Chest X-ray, PA view. Patient: 48 years old, sex F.
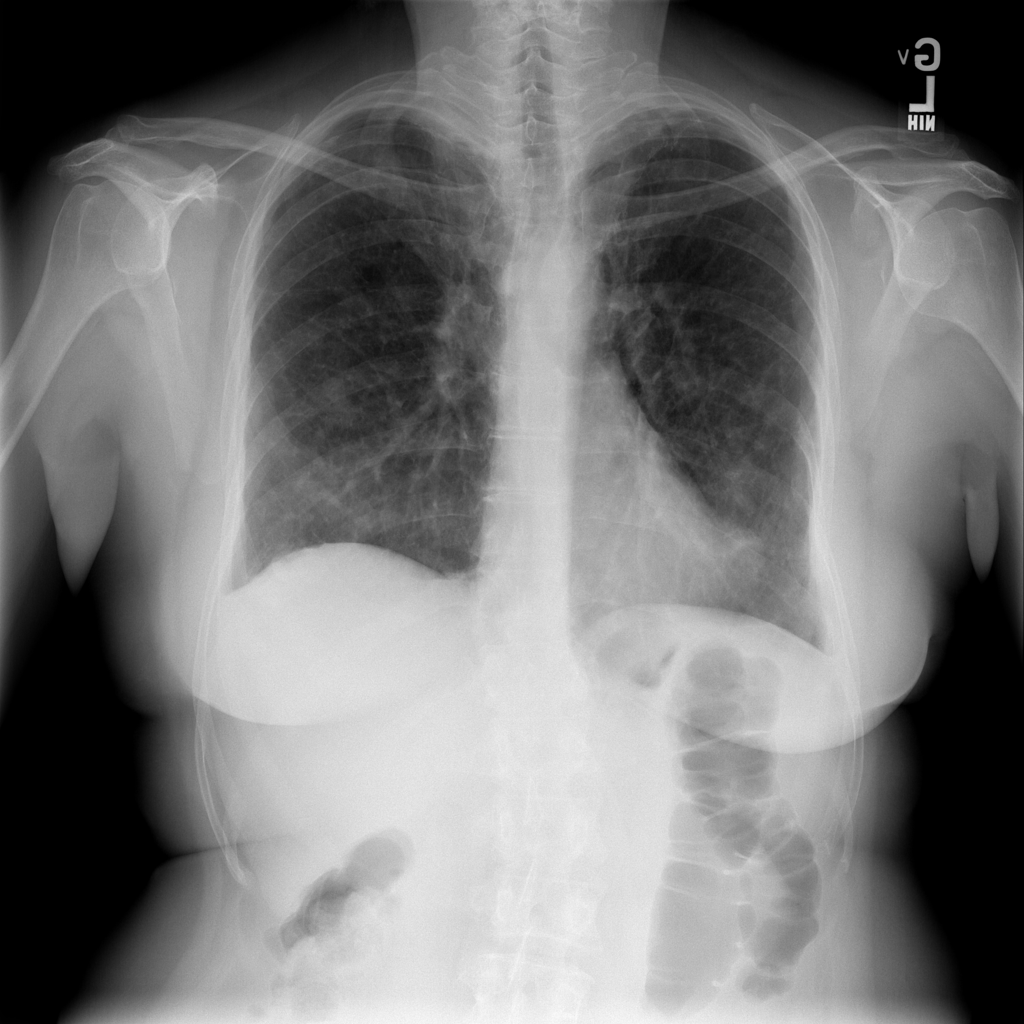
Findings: Pneumothorax